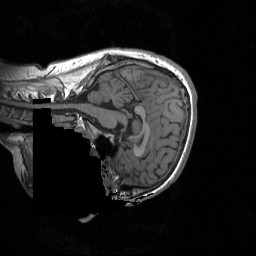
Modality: T1w
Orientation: sagittal